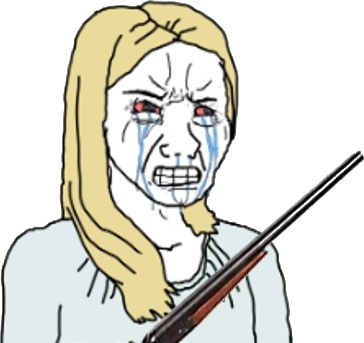
Label: 5_Trad_Wife